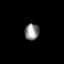
Tissue: lung
Cell type: Fibroblasts
Senescence score: 0.5414
Nuclear area (px): 230
Mean DAPI intensity: 139.983